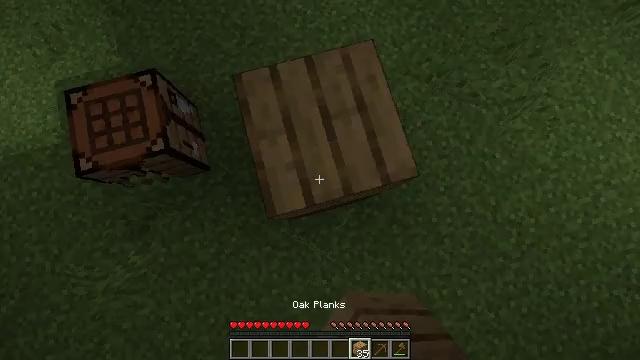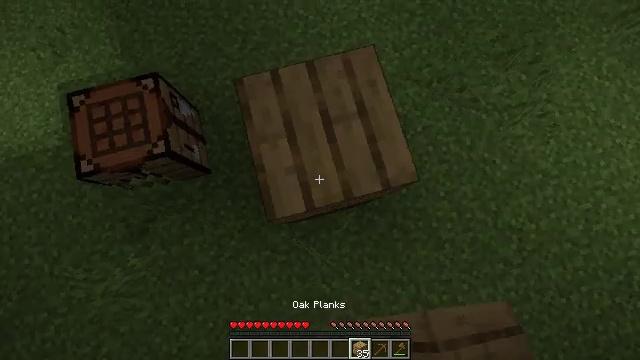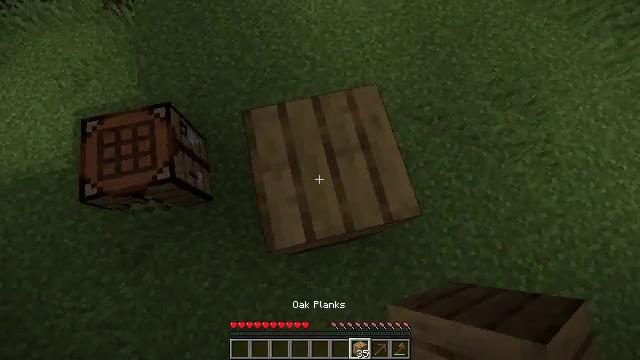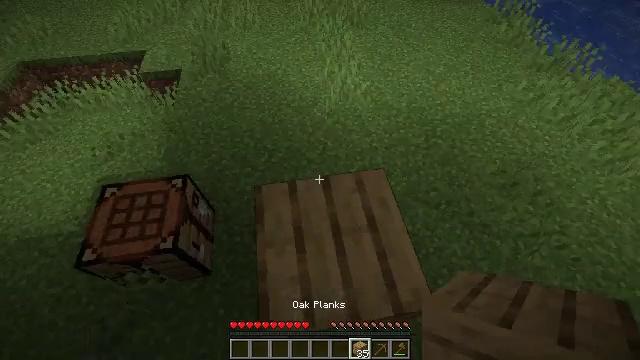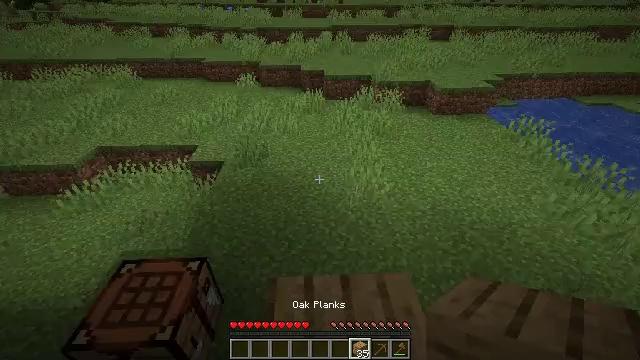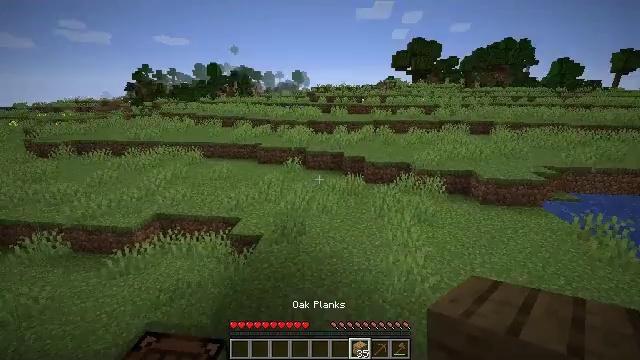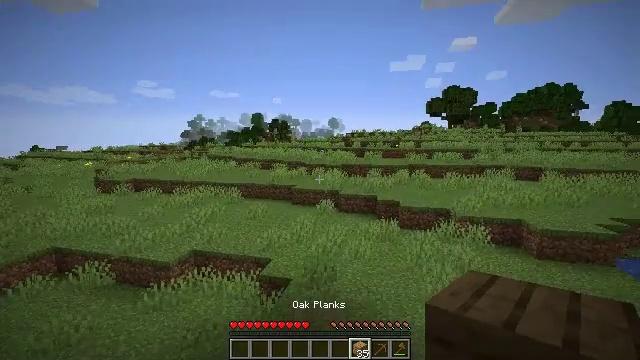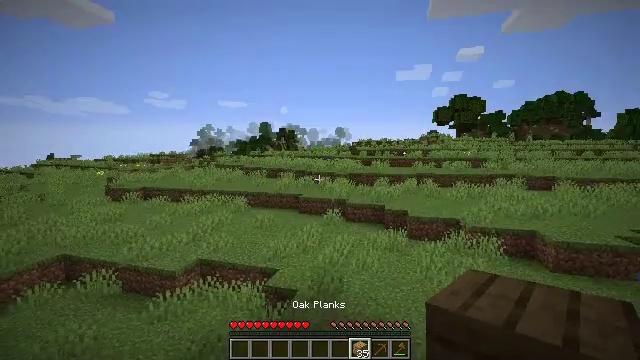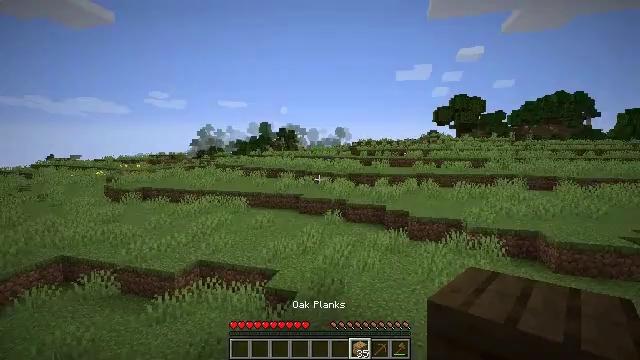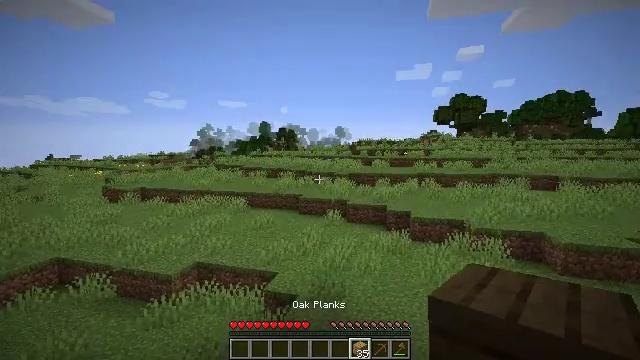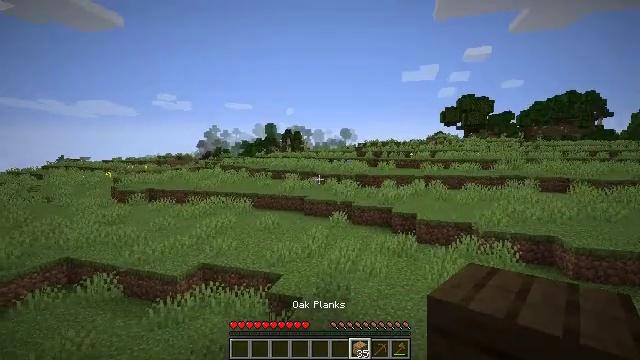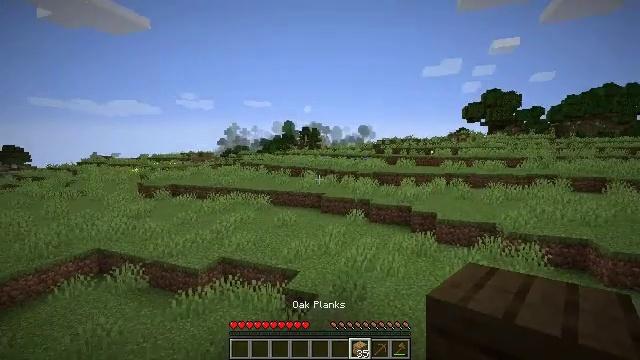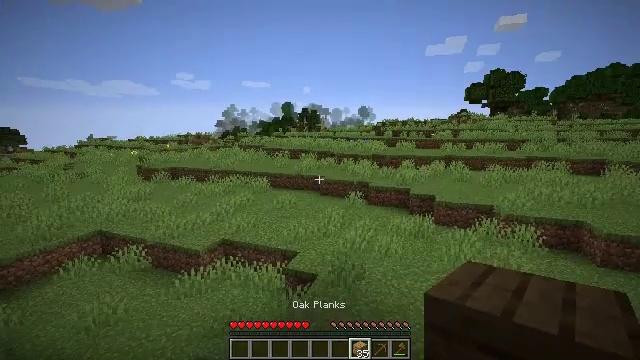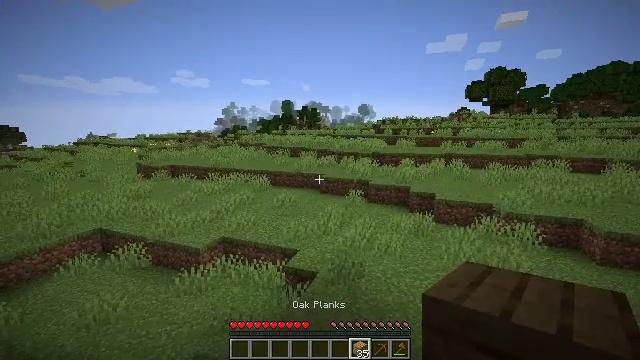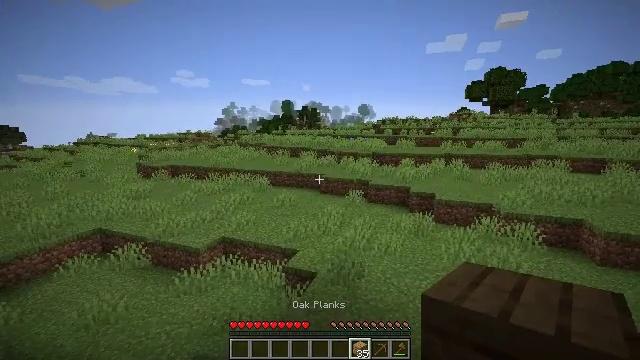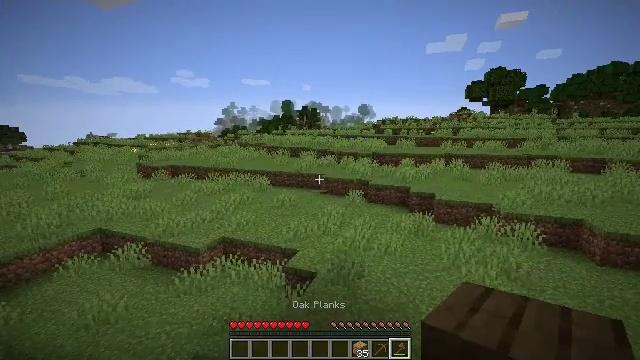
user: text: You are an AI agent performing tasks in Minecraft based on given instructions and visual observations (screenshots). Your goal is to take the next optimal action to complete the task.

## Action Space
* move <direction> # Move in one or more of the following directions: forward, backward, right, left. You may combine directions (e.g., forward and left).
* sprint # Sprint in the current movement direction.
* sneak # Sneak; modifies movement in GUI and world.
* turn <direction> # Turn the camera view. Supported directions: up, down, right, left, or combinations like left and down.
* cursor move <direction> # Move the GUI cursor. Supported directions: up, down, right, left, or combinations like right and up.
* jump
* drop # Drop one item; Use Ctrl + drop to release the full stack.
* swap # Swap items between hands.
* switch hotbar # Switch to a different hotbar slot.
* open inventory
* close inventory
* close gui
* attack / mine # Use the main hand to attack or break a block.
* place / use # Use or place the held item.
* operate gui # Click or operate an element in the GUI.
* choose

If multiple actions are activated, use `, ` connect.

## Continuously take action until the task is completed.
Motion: motion action
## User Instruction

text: Chop down the oak log.
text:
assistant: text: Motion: no_op
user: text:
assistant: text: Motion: turn left and up
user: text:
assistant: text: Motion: turn left and up
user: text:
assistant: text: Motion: turn left and up
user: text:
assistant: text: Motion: turn left and up
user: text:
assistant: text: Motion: turn left and up
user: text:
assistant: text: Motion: move forward, turn left and up
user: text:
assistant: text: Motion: move forward
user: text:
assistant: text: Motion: no_op
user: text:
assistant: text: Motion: turn left
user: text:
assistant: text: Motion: turn left
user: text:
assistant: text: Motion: turn down
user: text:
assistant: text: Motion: no_op
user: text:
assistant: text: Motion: no_op
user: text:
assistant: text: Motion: switch to hotbar 9
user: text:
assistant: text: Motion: switch to hotbar 9
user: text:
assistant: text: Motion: turn left and up, switch to hotbar 9
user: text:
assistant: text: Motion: turn left and up
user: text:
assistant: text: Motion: turn left and up
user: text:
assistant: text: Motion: turn left and up
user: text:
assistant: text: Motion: turn left and up
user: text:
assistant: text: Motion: turn left and up
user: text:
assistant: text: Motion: turn left and up
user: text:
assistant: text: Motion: turn left and up
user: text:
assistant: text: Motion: no_op
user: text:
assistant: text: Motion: turn up
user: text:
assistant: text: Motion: turn left and up
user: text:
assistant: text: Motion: turn left and up
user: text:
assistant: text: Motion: turn left and up
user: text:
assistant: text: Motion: turn up